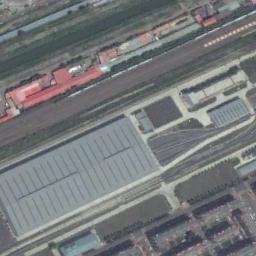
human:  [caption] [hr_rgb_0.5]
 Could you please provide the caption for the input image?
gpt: There is a fully equipped railway station in the suburbs .

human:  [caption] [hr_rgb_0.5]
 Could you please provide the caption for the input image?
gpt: Numerous buildings of different shapes are beside the railway station .

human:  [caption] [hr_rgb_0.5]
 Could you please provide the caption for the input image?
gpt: The railway station is next to some buildings .

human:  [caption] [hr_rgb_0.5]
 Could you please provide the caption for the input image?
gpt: The railway station has some railways, A big gray building and some small buildings and some makeshift houses are next to the railway station .

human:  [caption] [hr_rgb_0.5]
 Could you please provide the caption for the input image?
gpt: There are some buildings beside the gray railway station .